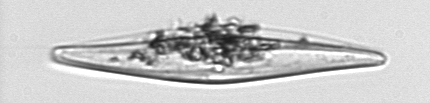
Label: Pleurosigma